Question: The figure describes the ball exchange problem. The white ball can exchange positions with the adjacent colored balls in the 4-neighborhood. The target state is that all balls are arranged in the order of red, blue, green, and yellow from the upper left corner in the order of rows first and columns. How many exchanges are needed?
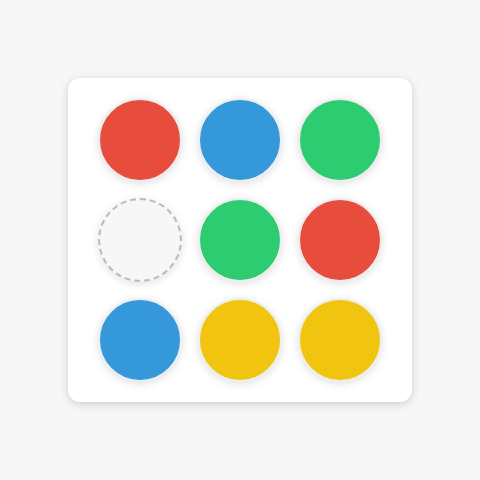
Answer: 9